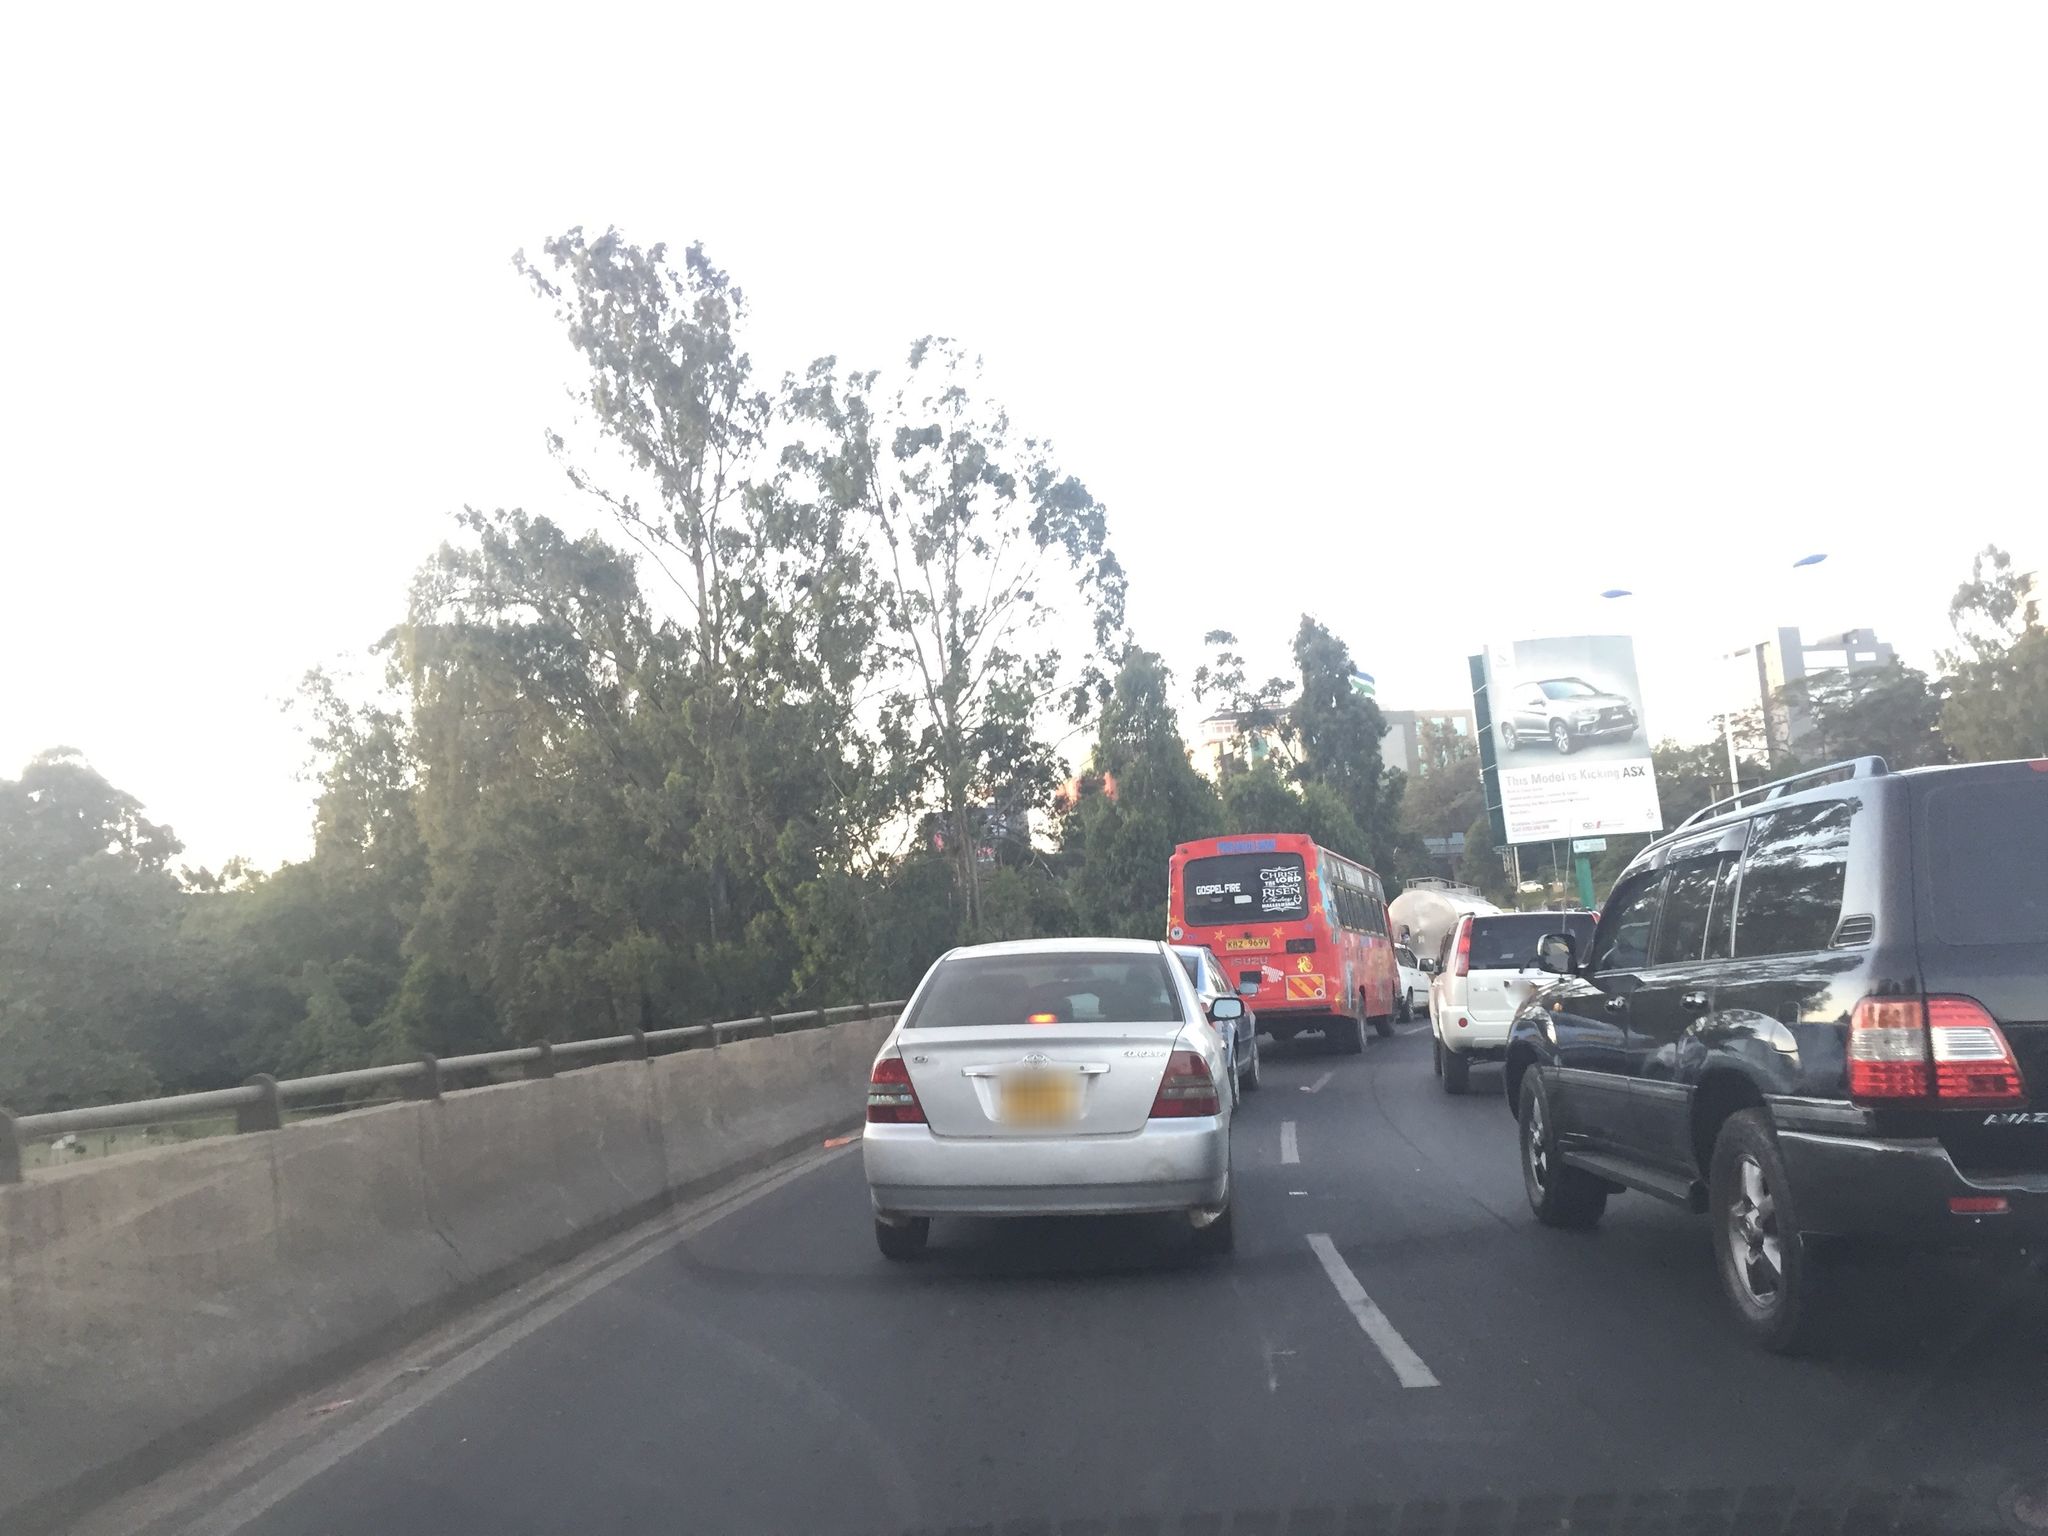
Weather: clear
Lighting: day
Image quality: slightly poor
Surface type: driving surface
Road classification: trunk, trunk_link
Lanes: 2
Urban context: urban centre
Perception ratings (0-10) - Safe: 0.77, Lively: 6.65, Beautiful: 6.95, Boring: 1.3, Depressing: 1.35, Wealthy: 8.56